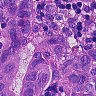
Metastatic tissue present: yes